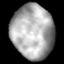
Tissue: lung
Cell type: Epithelial cells
Senescence score: 0.1847
Nuclear area (px): 2224
Mean DAPI intensity: 172.281